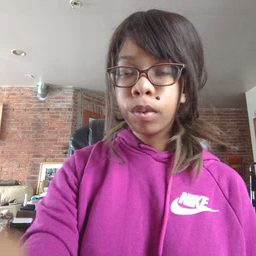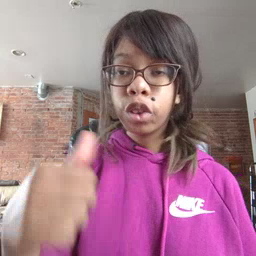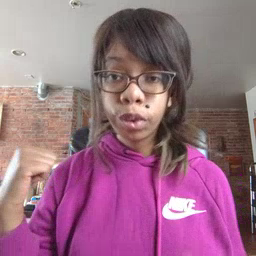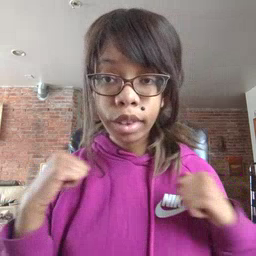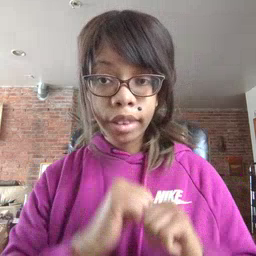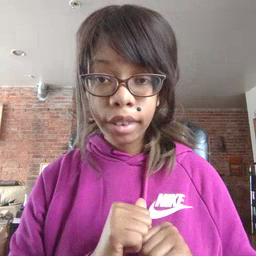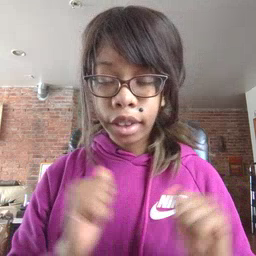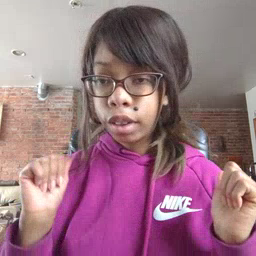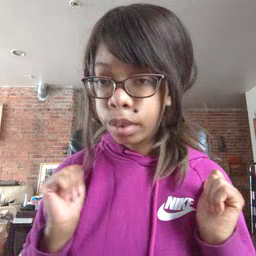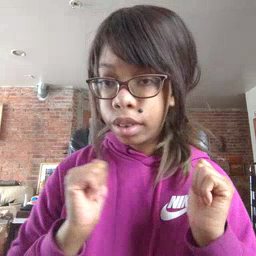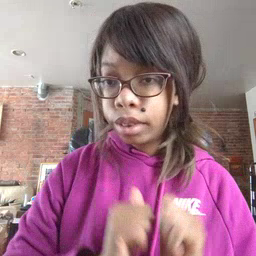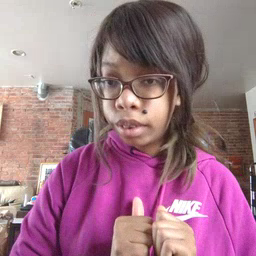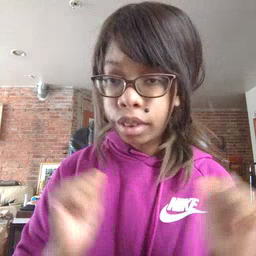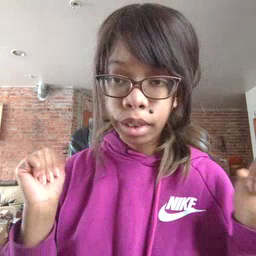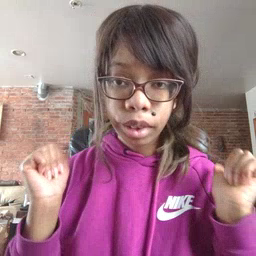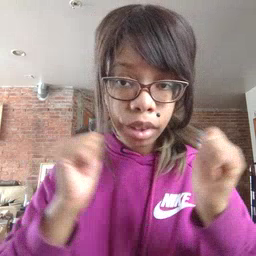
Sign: jacket